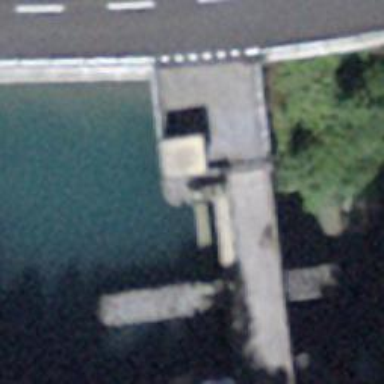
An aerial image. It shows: Gate.